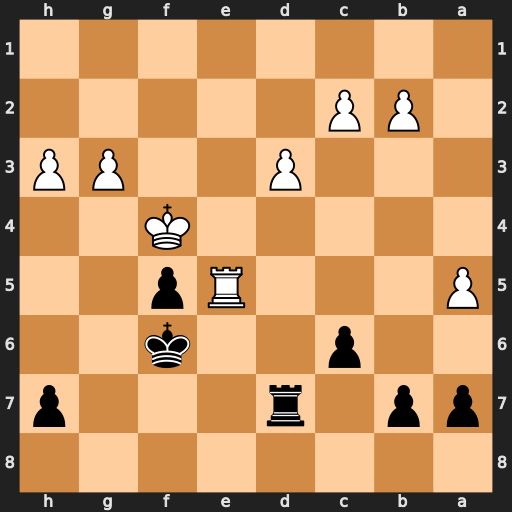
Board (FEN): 8/pp1r3p/2p2k2/P3Rp2/5K2/3P2PP/1PP5/8
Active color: b
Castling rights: -
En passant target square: -
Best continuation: Rd4+ Re4 fxe4